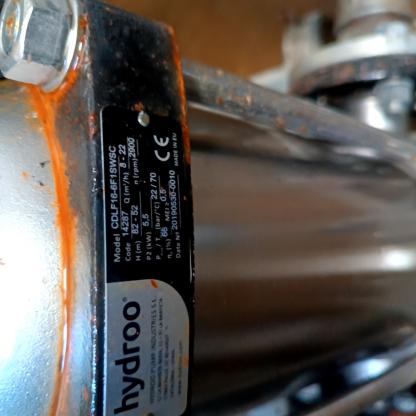
Klasa: tabliczka-znamionowa